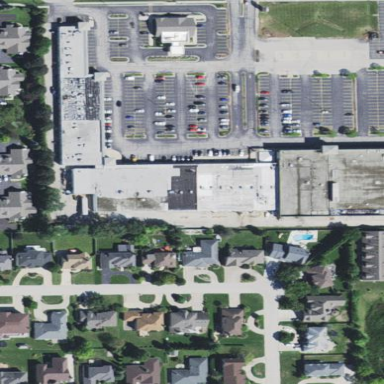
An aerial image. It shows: Retail area.